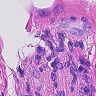
Metastatic tissue present: yes